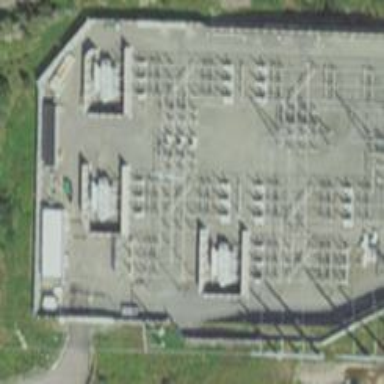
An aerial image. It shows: Switch used for power control.